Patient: sex M, age 61
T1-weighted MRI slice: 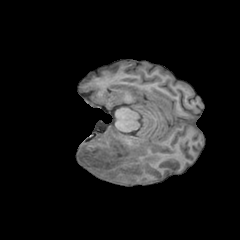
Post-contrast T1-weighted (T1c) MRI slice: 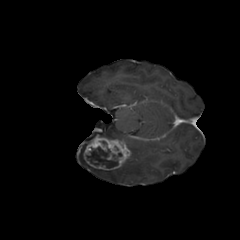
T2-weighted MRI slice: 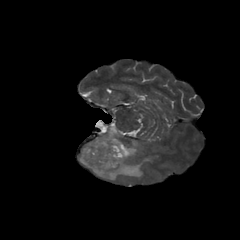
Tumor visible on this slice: yes
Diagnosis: Glioblastoma, IDH-wildtype
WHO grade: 4